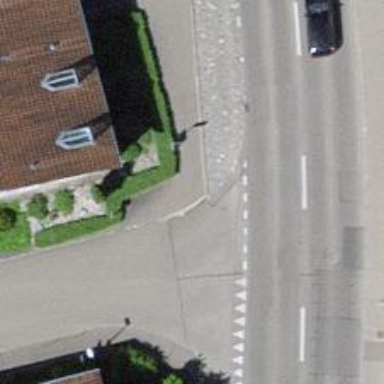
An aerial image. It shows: Platform for public transport is situated by the road.